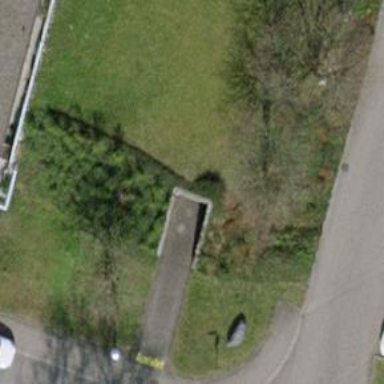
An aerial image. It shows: Concrete wall barrier.